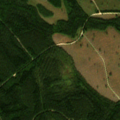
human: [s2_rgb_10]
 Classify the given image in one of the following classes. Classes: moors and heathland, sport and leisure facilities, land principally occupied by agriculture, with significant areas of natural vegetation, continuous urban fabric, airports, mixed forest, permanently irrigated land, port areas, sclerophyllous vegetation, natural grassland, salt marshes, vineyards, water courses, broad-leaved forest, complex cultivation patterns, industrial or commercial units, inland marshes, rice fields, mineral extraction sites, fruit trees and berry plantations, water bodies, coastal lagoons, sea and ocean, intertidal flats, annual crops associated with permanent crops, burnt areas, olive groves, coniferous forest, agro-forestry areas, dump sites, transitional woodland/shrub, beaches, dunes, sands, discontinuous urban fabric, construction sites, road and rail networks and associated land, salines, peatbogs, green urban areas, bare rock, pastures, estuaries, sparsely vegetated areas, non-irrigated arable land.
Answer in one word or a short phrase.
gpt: coniferous forest, transitional woodland/shrub